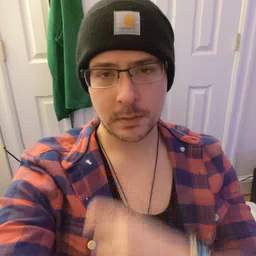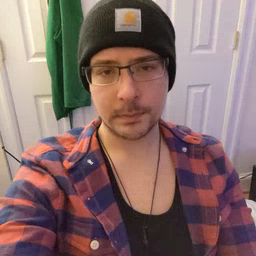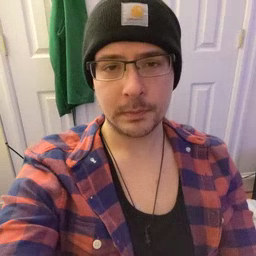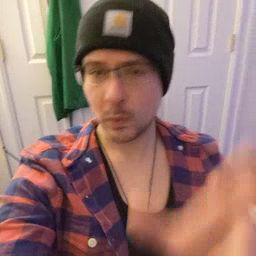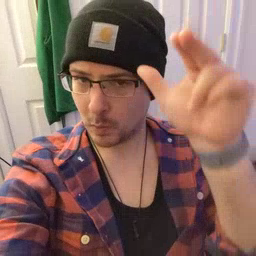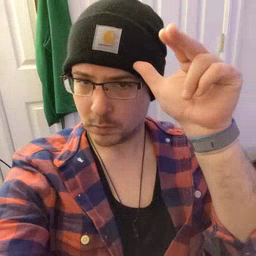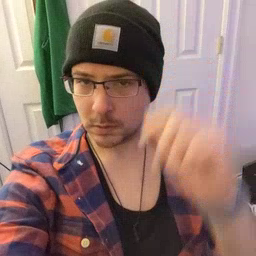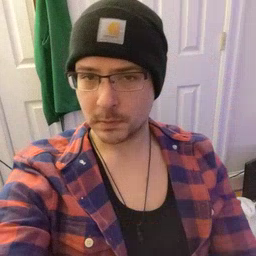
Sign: horse